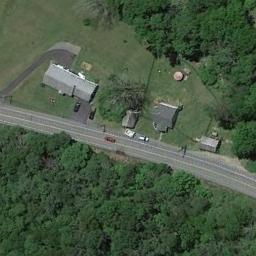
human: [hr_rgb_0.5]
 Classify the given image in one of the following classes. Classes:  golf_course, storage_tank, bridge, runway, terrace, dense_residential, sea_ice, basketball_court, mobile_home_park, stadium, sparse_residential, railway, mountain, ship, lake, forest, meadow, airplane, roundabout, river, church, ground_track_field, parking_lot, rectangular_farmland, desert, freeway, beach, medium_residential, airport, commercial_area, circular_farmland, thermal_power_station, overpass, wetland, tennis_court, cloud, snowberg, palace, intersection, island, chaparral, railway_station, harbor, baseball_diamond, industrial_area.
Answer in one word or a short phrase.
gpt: freeway